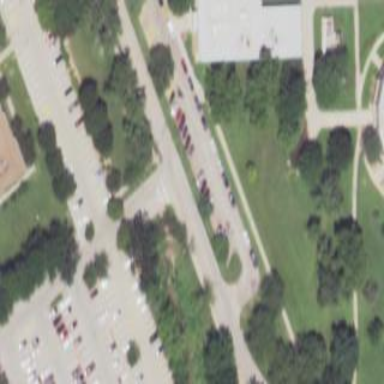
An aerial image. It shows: Parking area with surface.